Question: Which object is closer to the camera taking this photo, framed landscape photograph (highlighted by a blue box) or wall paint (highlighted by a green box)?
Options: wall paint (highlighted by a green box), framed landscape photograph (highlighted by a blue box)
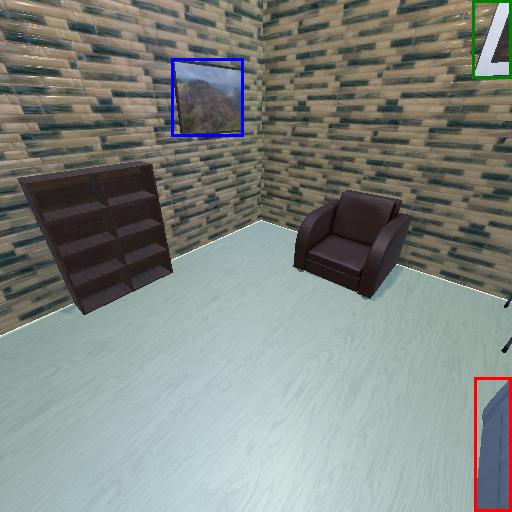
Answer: wall paint (highlighted by a green box)